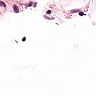
Metastatic tissue present: no